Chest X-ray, PA view. Patient: 29 years old, sex F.
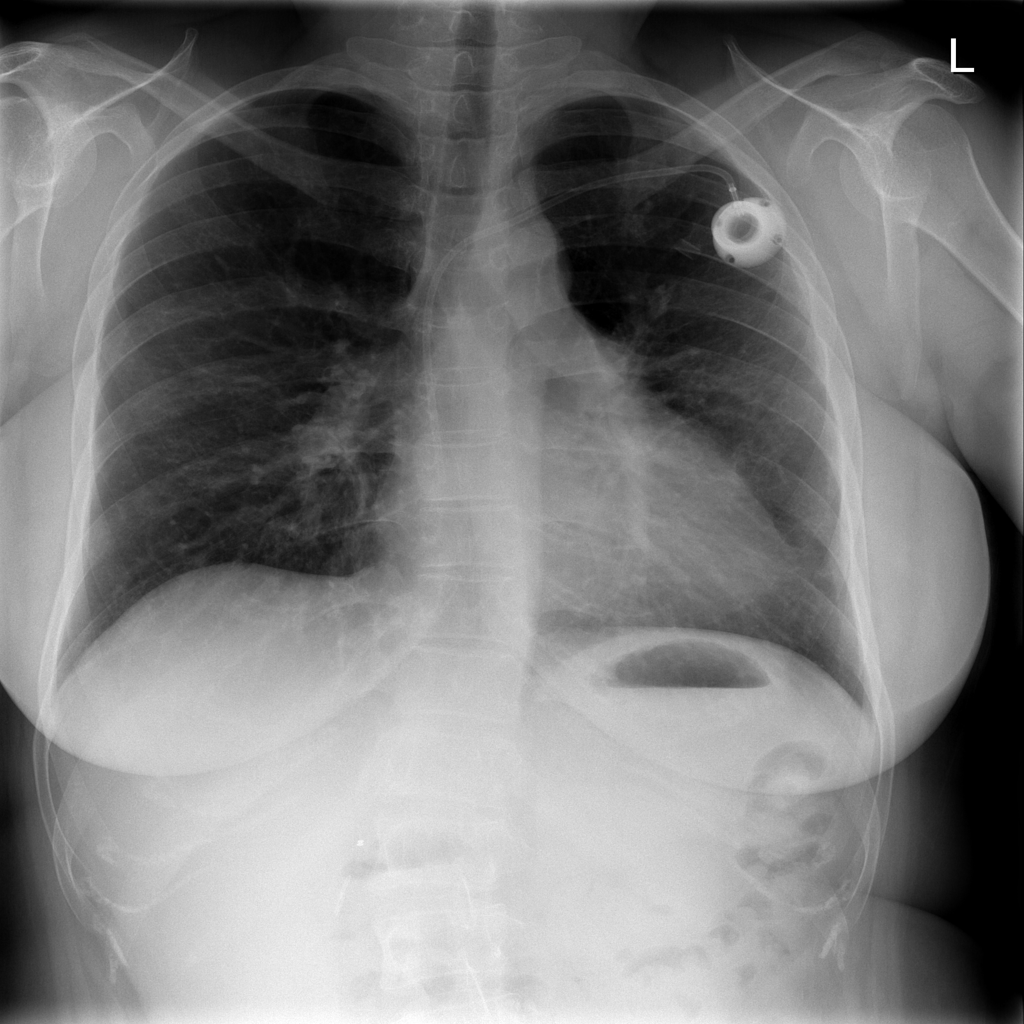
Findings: Cardiomegaly